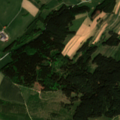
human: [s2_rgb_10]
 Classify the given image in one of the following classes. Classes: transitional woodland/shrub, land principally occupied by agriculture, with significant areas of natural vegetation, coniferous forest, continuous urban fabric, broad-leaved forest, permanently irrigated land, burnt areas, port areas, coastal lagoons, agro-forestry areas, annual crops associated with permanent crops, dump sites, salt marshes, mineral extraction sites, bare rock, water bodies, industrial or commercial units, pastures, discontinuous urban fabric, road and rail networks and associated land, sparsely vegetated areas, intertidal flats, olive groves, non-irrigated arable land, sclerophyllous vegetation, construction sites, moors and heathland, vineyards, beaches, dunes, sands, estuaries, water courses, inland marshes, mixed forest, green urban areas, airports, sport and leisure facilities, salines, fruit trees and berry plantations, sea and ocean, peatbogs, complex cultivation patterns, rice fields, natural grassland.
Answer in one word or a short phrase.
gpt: discontinuous urban fabric, non-irrigated arable land, pastures, complex cultivation patterns, coniferous forest